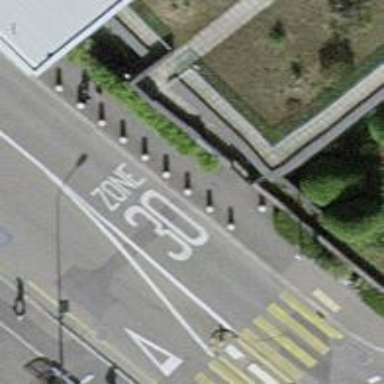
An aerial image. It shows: Bollard barrier.